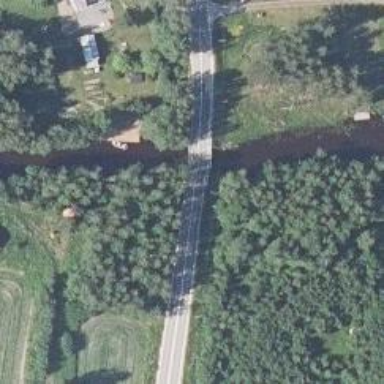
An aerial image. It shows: Tertiary road passing over bridge.